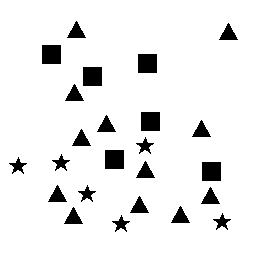
Squares: 6
Triangles: 12
Stars: 6
Total shapes: 24